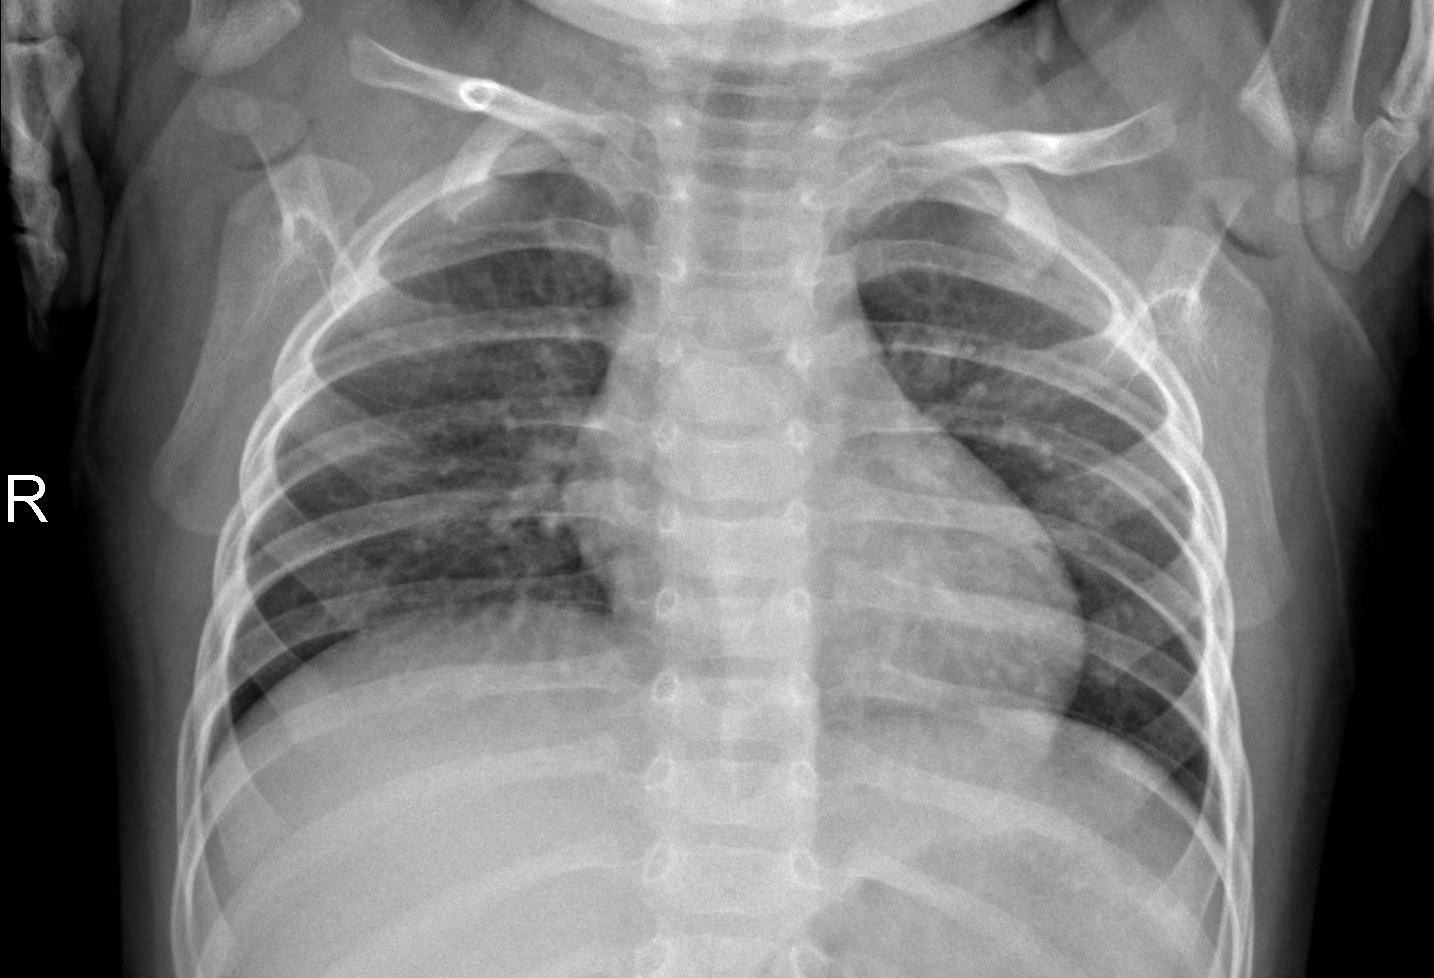
Diagnosis: NORMAL